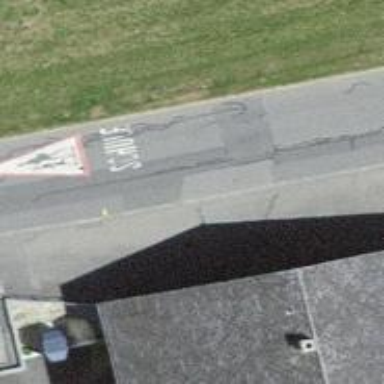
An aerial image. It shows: Location with traffic calming measures in place.